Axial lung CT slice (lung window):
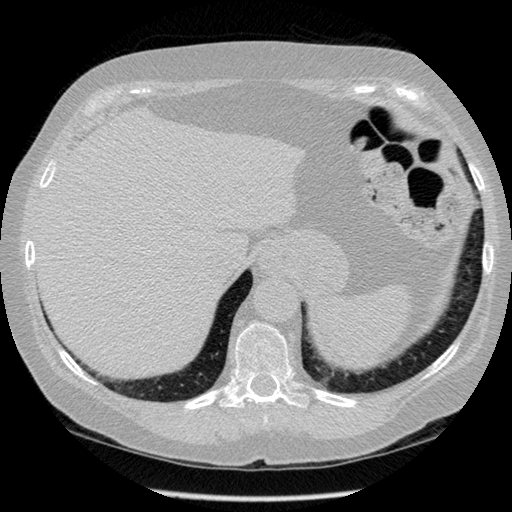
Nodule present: no